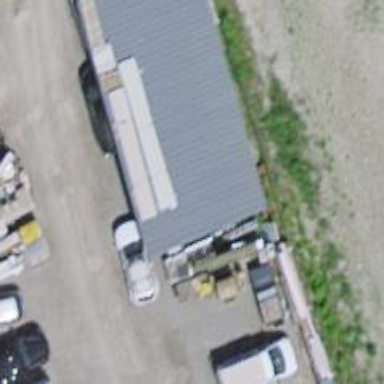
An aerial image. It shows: Shed.